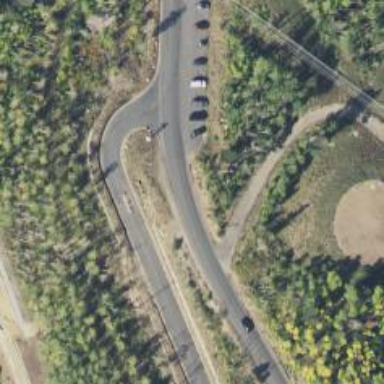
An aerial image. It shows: Advanced backcountry tertiary road with asphalt surface.